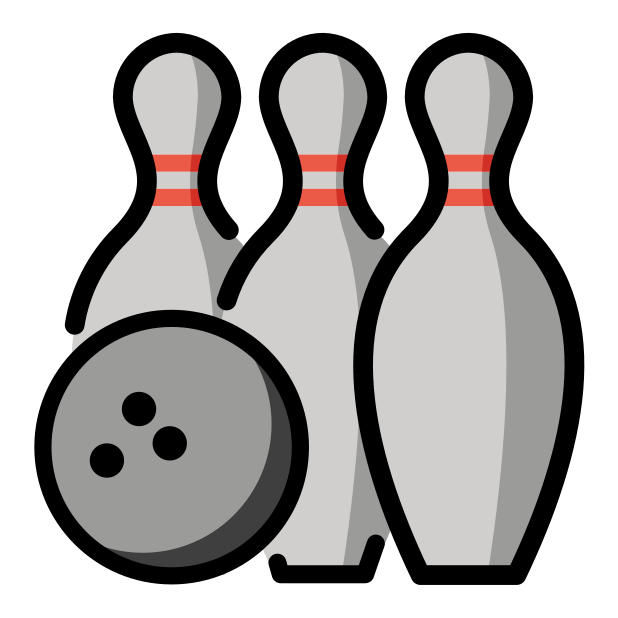
Emoji: 🎳
Name: bowling
Unicode: 0x1f3b3